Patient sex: M
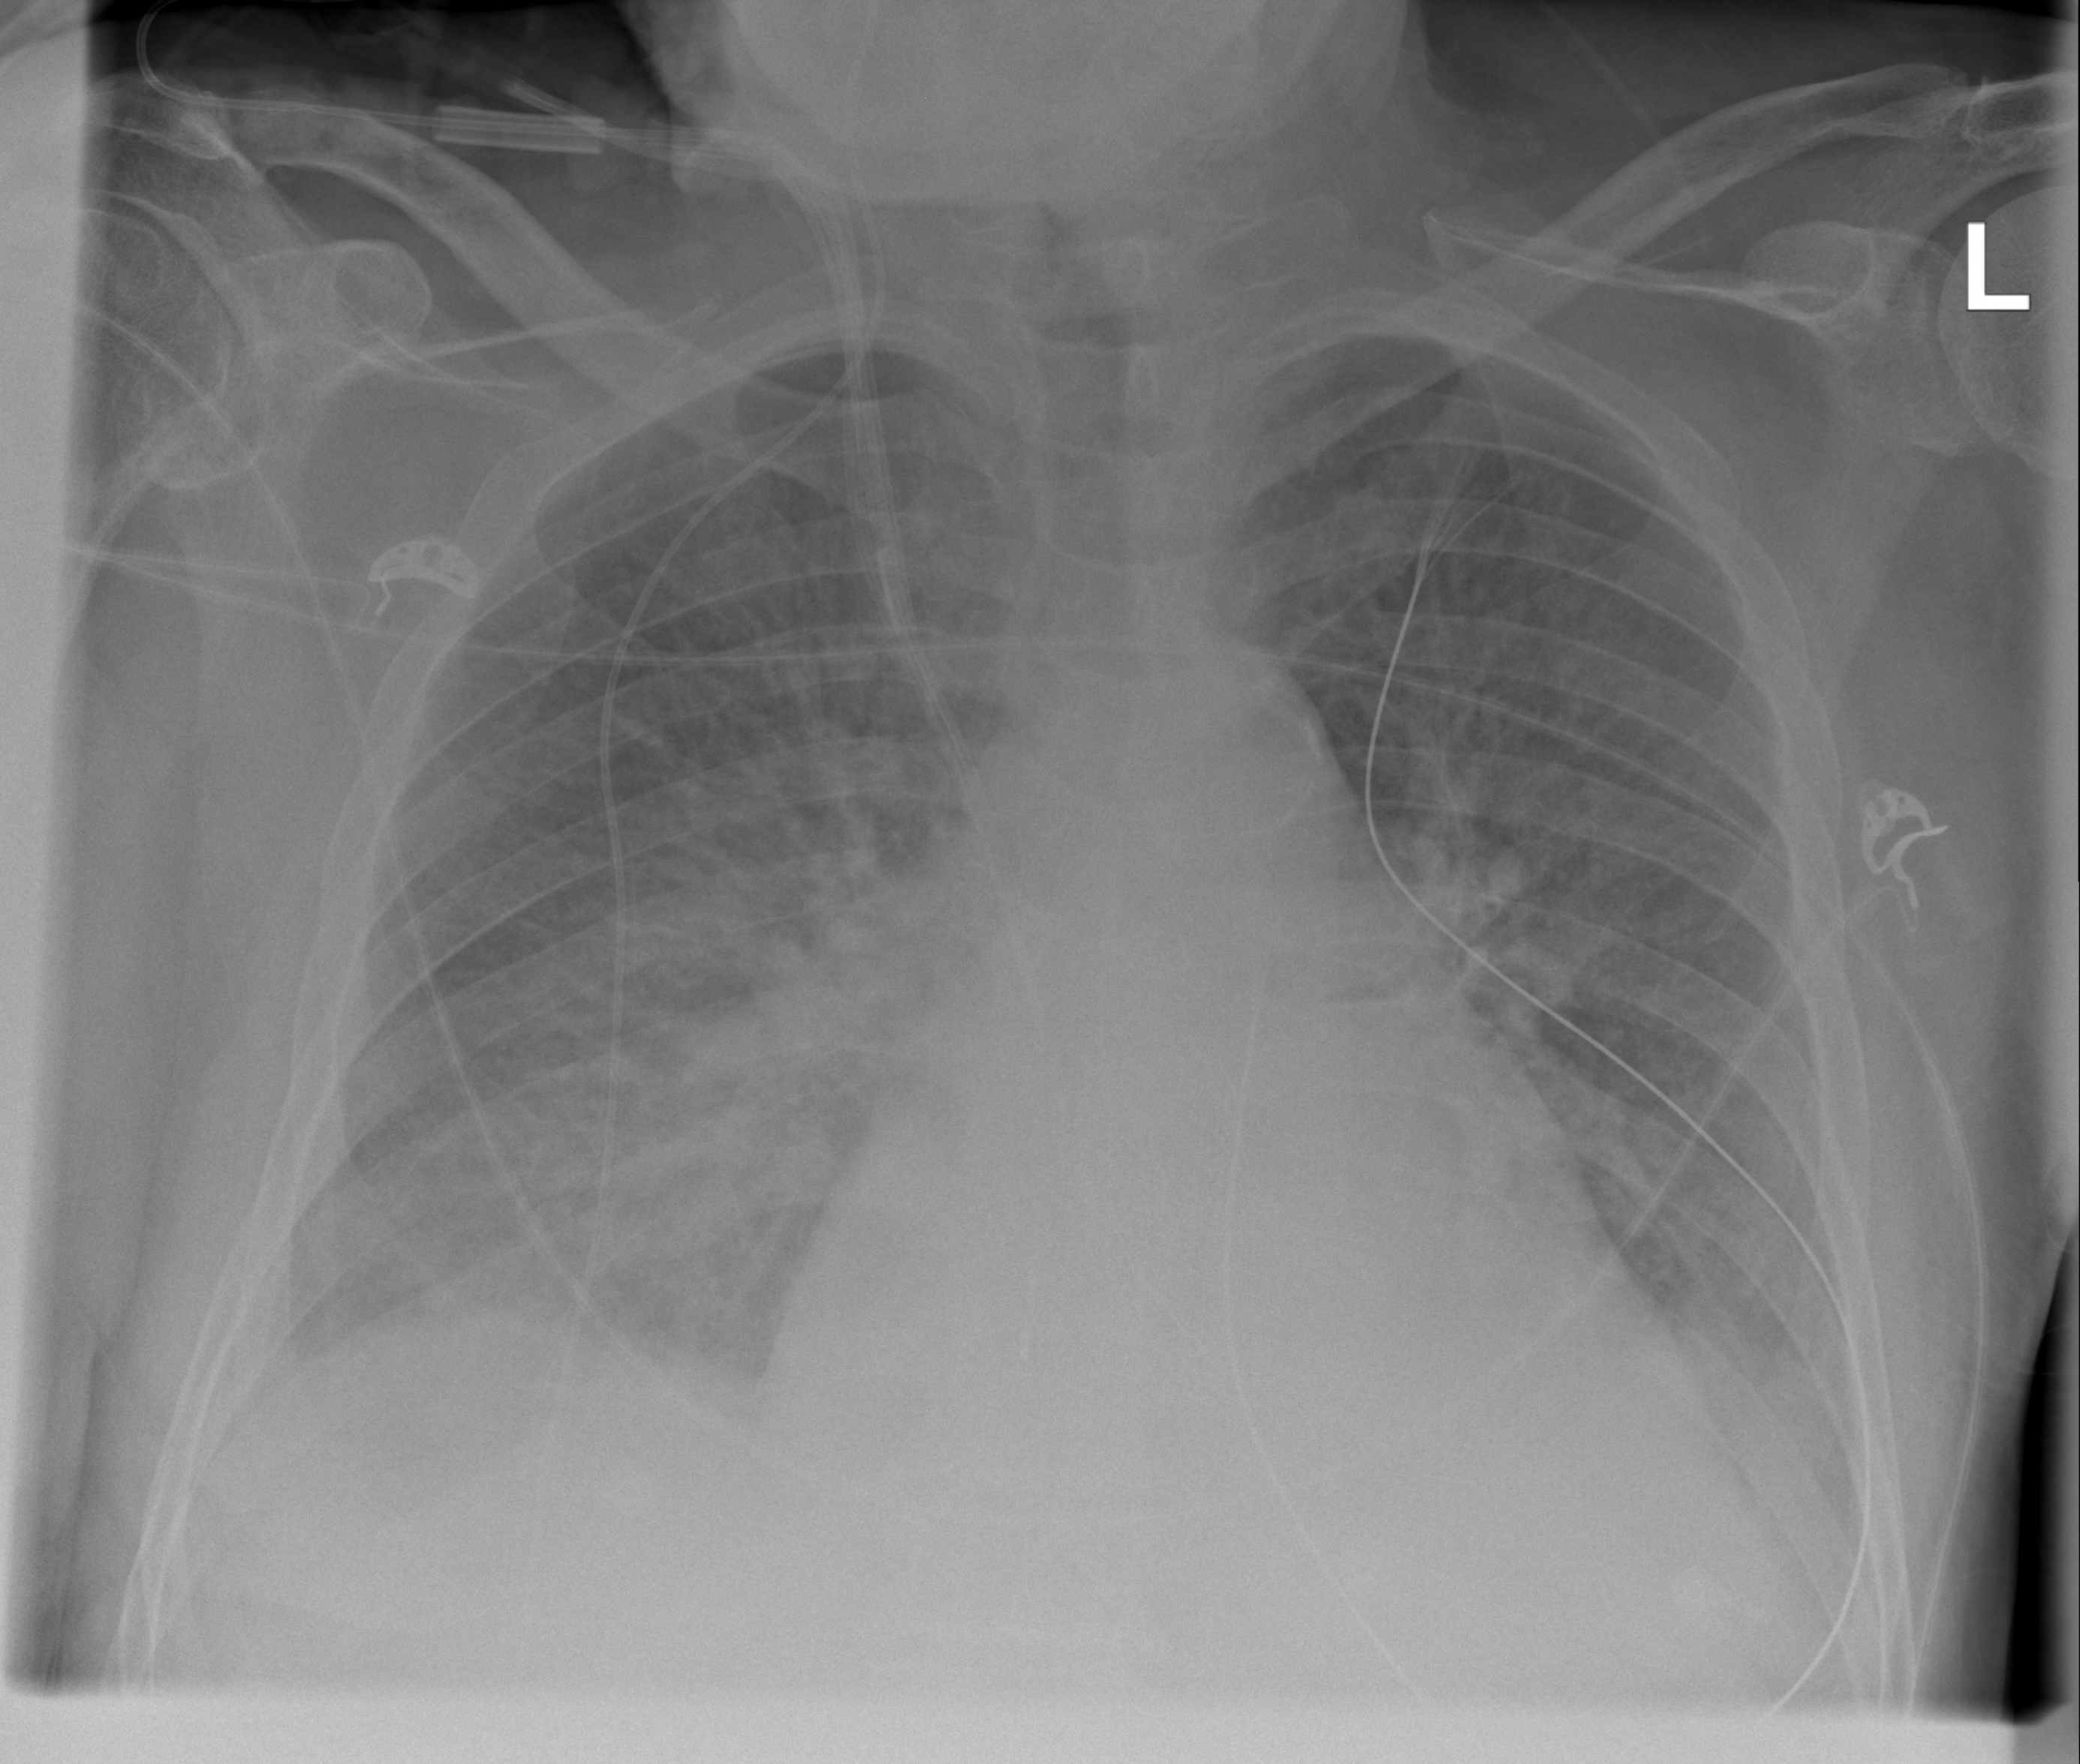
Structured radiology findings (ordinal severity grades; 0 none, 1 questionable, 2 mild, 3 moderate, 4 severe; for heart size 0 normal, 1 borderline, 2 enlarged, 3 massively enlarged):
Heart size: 3
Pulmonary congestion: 3
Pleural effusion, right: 2
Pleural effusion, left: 2
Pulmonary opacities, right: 3
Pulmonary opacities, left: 2
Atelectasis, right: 2
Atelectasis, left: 2